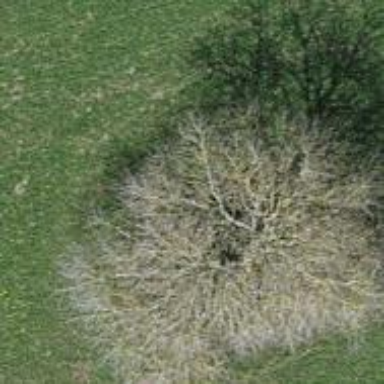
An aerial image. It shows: Single tag "natural: tree."